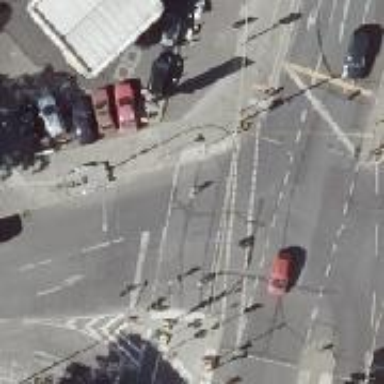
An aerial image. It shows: Crossing with traffic signals.